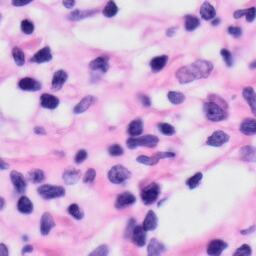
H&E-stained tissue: Skin